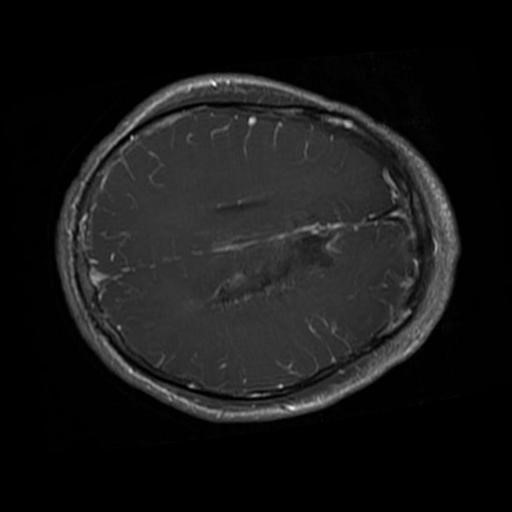
Label: brain_glioma